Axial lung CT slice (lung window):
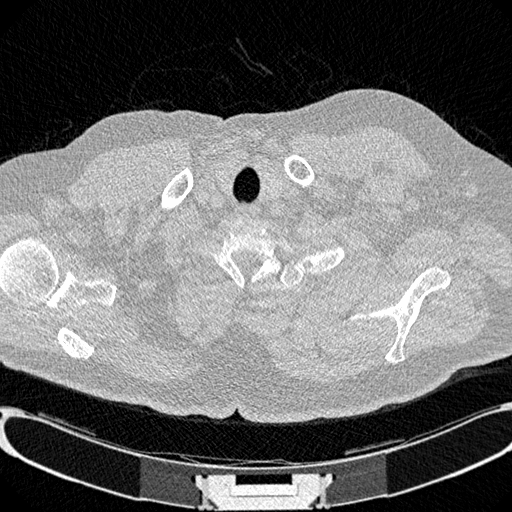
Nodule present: no